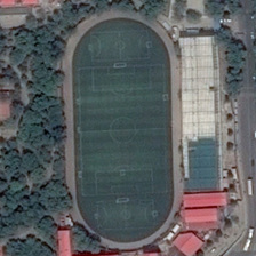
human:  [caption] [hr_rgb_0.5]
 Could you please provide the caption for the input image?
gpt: Next to the street there are some buildings with red roof and a playground with a white roof behind which are some trees.

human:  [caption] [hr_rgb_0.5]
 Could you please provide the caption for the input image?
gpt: here lies a soccer field as well as two hockey courts next to a bustling road and a lush bush .

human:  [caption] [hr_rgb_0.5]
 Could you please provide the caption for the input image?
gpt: On the side of the road there are several red roof buildings and playgrounds with white roof stands behind some trees.

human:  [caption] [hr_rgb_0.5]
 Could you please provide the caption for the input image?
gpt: There are some red roofed buildings and a white roofed playground on the side of the road. There are several trees in the back.

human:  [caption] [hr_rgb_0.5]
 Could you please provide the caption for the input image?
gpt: There are some red roofs and white yards next to the road, and there are trees in the back.